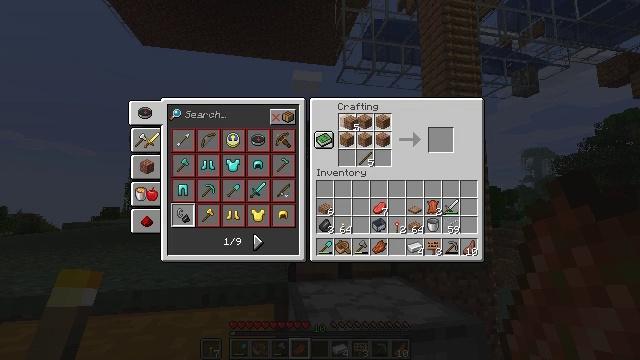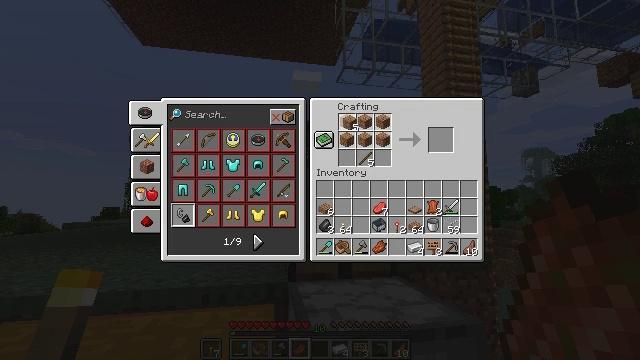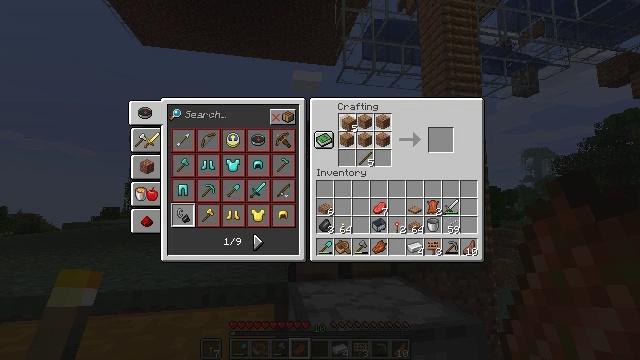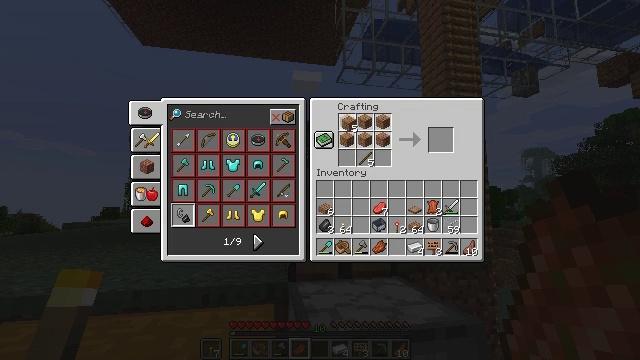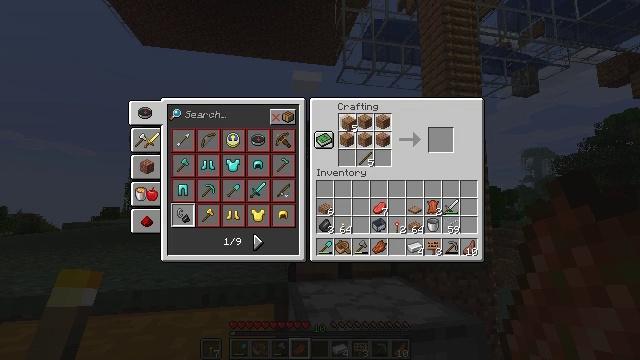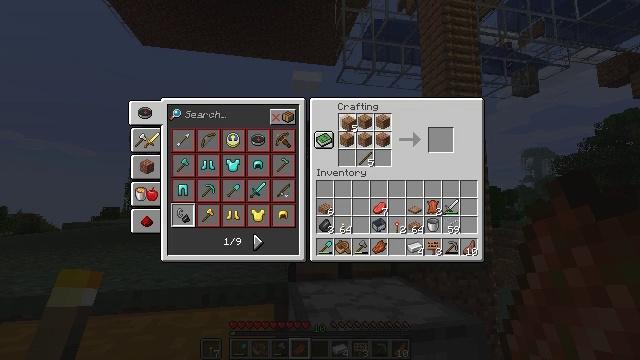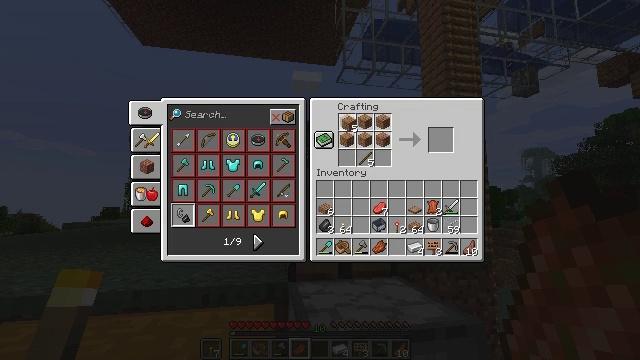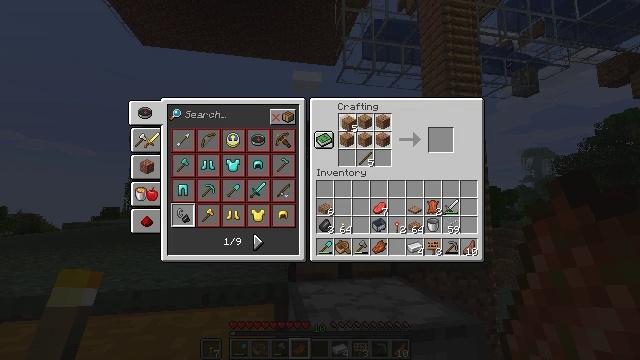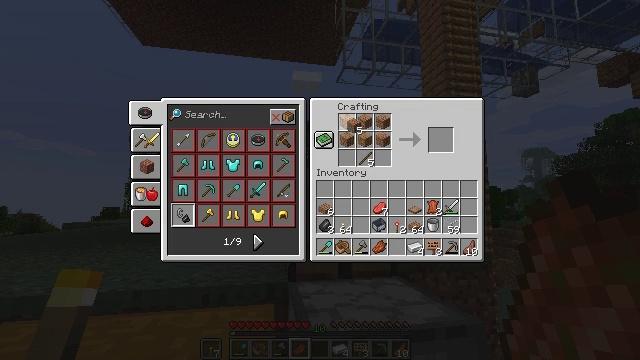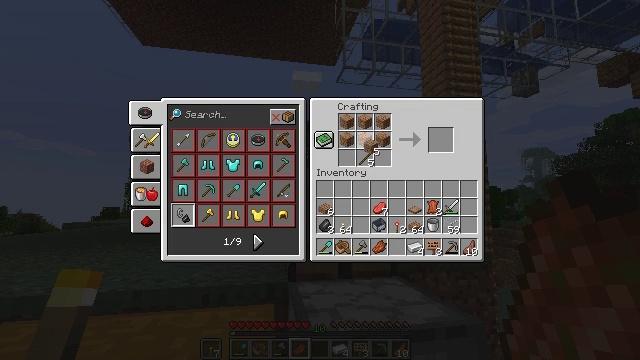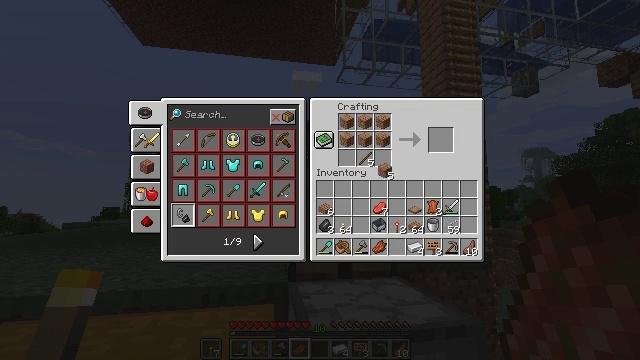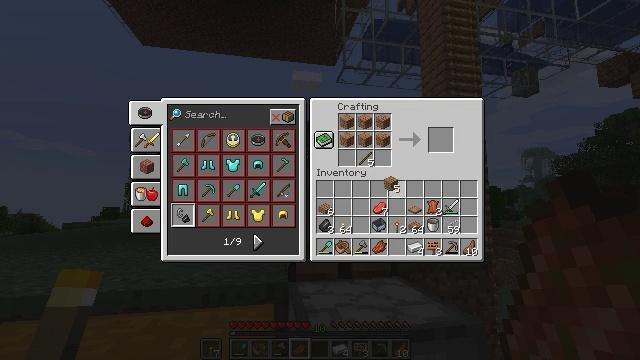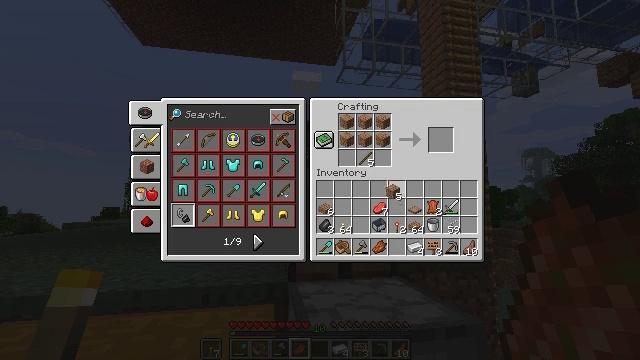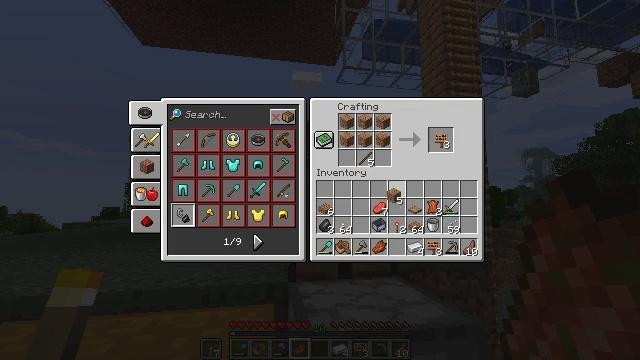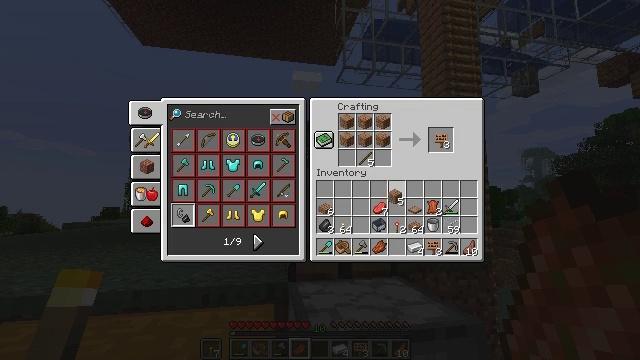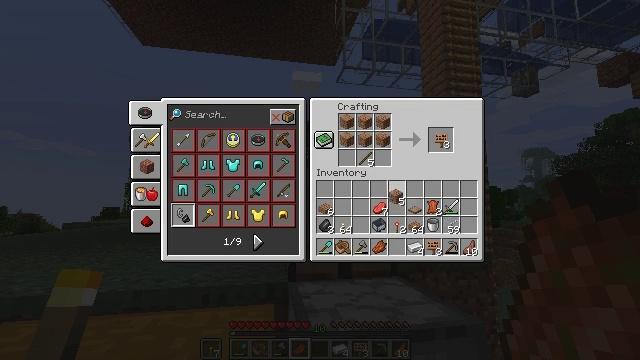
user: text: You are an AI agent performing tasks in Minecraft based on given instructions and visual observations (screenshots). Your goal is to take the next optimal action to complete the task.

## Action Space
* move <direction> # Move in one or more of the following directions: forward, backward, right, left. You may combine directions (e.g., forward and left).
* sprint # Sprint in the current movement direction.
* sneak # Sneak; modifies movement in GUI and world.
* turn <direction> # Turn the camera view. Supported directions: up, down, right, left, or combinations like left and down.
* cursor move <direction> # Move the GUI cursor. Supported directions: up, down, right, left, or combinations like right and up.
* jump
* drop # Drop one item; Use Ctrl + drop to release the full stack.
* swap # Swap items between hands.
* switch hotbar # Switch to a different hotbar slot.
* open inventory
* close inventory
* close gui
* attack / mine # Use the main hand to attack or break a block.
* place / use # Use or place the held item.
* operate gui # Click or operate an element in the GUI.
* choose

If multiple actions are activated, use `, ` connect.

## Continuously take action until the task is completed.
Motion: motion action
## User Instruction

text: Use jungle wood planks and sticks to make a jungle sign.
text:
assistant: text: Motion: choose
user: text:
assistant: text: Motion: choose
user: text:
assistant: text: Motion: choose
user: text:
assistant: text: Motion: choose
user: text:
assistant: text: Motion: choose
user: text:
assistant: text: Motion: choose
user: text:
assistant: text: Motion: choose
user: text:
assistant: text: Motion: no_op
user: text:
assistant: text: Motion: cursor move right and down
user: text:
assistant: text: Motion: cursor move right and down
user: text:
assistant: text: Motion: cursor move down
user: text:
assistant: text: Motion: cursor move down
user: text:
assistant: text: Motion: no_op
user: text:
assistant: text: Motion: no_op
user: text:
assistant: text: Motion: no_op
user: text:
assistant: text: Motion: no_op
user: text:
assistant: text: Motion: no_op
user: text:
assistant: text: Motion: no_op
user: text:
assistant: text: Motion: no_op
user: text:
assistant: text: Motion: no_op
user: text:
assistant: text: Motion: operate gui
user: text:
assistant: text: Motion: operate gui
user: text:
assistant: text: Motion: no_op
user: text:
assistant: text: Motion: no_op
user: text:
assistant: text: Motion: no_op
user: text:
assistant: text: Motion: no_op
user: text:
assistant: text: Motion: no_op
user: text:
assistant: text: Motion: no_op
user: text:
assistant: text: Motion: no_op
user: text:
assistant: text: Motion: no_op